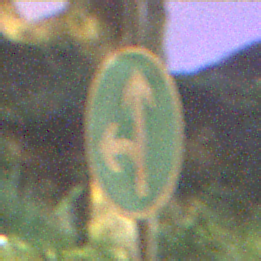
Verkehrszeichen: VorgeschriebeneFahrtrichtungGeradeausOderLinks
Umgebung: Outdoor, Suburban
Tageszeit: Night
Wetter: PartlyCloudy
Licht: Artificial
Jahreszeit: NotSpecified
Kontrast: HighContrast